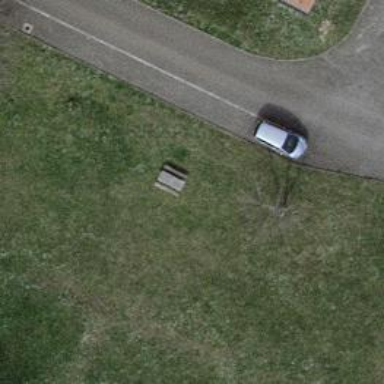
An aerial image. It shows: Picnic table located in leisure land area.